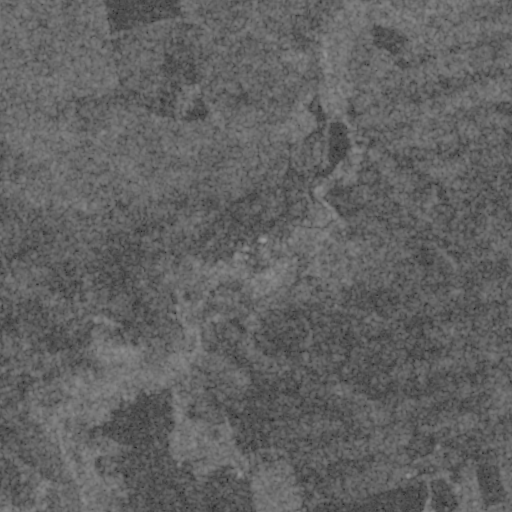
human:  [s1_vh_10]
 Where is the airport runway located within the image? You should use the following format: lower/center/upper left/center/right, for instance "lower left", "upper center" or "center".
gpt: The airport runway is located in the upper center of the image.
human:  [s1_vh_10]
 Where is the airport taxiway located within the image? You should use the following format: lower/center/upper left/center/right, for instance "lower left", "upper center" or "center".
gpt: The airport taxiway is located in the center of the image.
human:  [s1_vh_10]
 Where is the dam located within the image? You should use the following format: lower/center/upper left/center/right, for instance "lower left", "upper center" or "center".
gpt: The dam is located in the upper right of the image.
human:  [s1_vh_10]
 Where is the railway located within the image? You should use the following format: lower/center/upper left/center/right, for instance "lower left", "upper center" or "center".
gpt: The railway is located in the left of the image.
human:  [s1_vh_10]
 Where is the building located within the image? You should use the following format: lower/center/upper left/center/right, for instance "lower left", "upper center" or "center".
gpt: The building is located in the lower center of the image.
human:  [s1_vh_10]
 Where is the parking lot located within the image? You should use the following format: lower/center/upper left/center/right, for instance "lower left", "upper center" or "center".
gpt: There is no parking lot in the image.

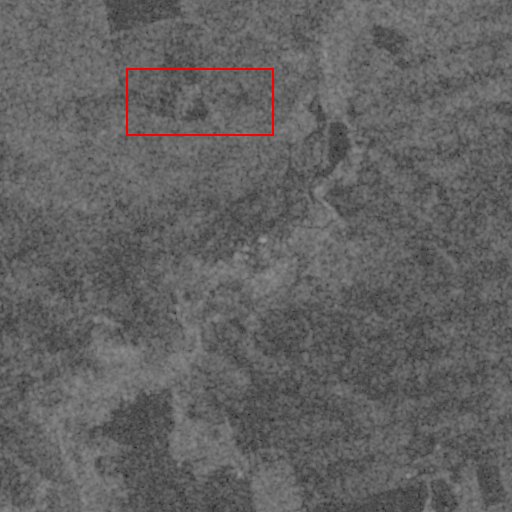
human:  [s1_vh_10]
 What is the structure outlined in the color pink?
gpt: There is no pink outline.
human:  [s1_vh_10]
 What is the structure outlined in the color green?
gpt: There is no structure outlined in green.